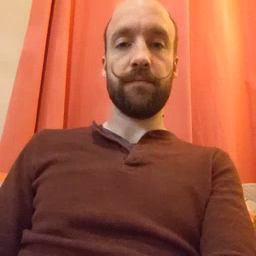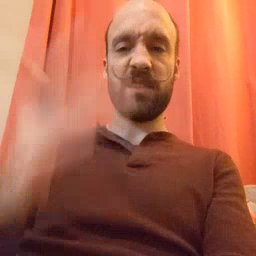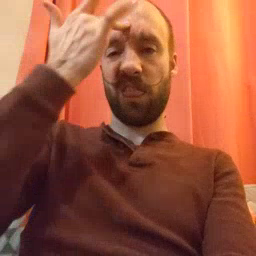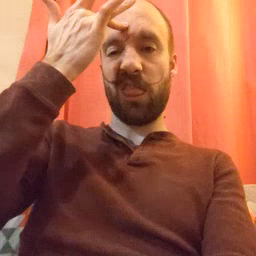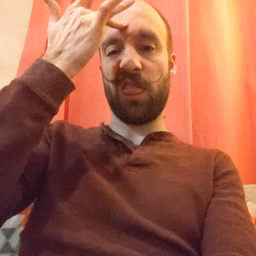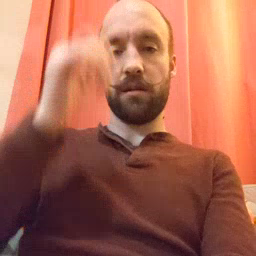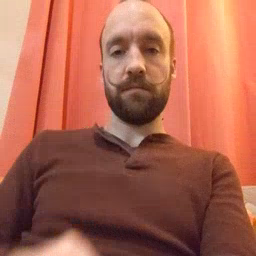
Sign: sick